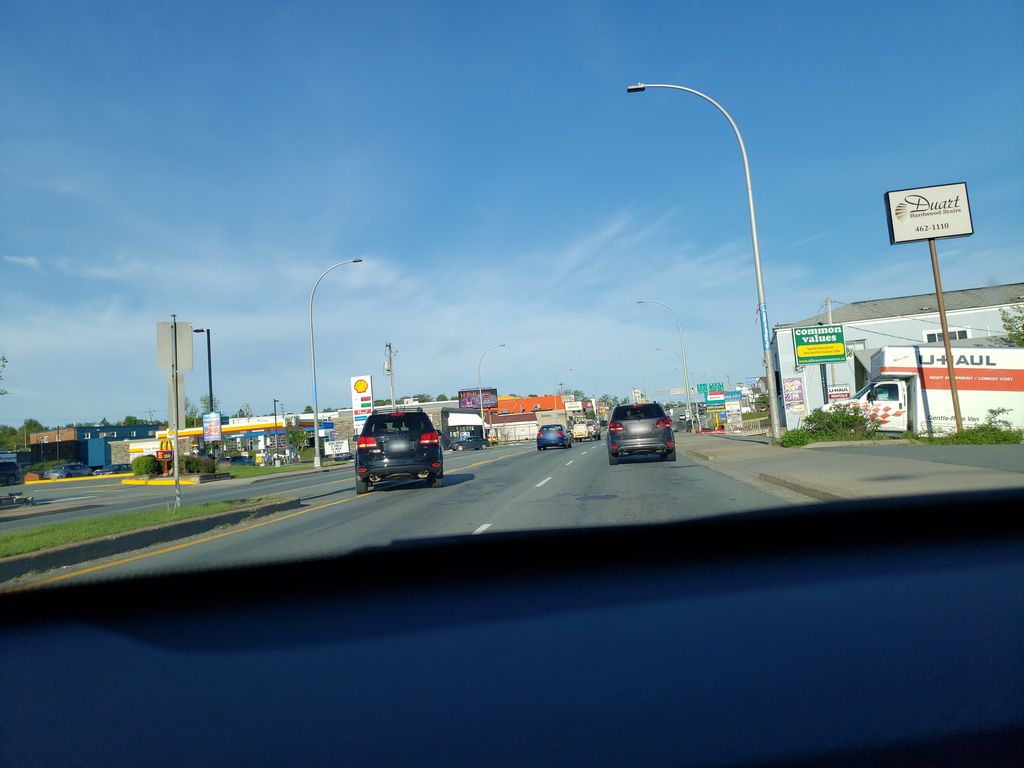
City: halifax